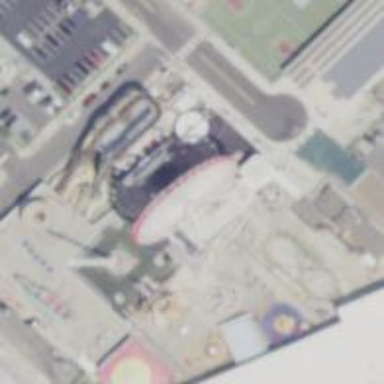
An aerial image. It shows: Big wheel attraction.